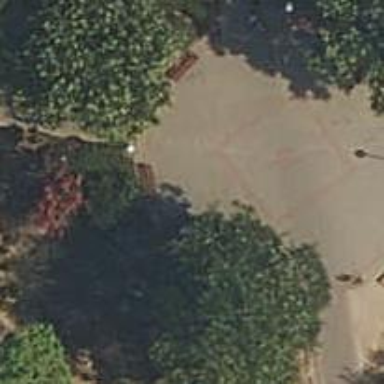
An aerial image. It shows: Outdoor seating area for leisure.